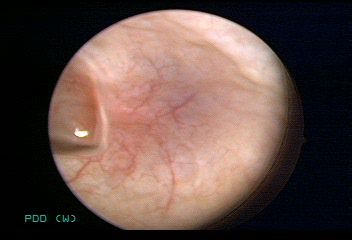
Modality: WLC
Class: Foreign bodies
Subclass: AirBubble
Bladder cancer association: No
Annotated structures: Air bubble